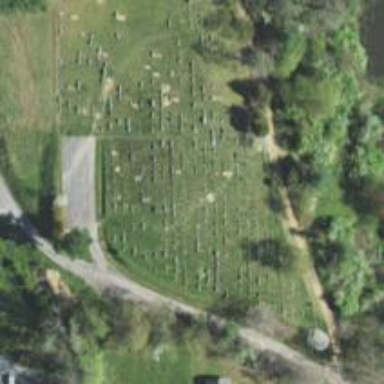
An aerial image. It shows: Cemetery.